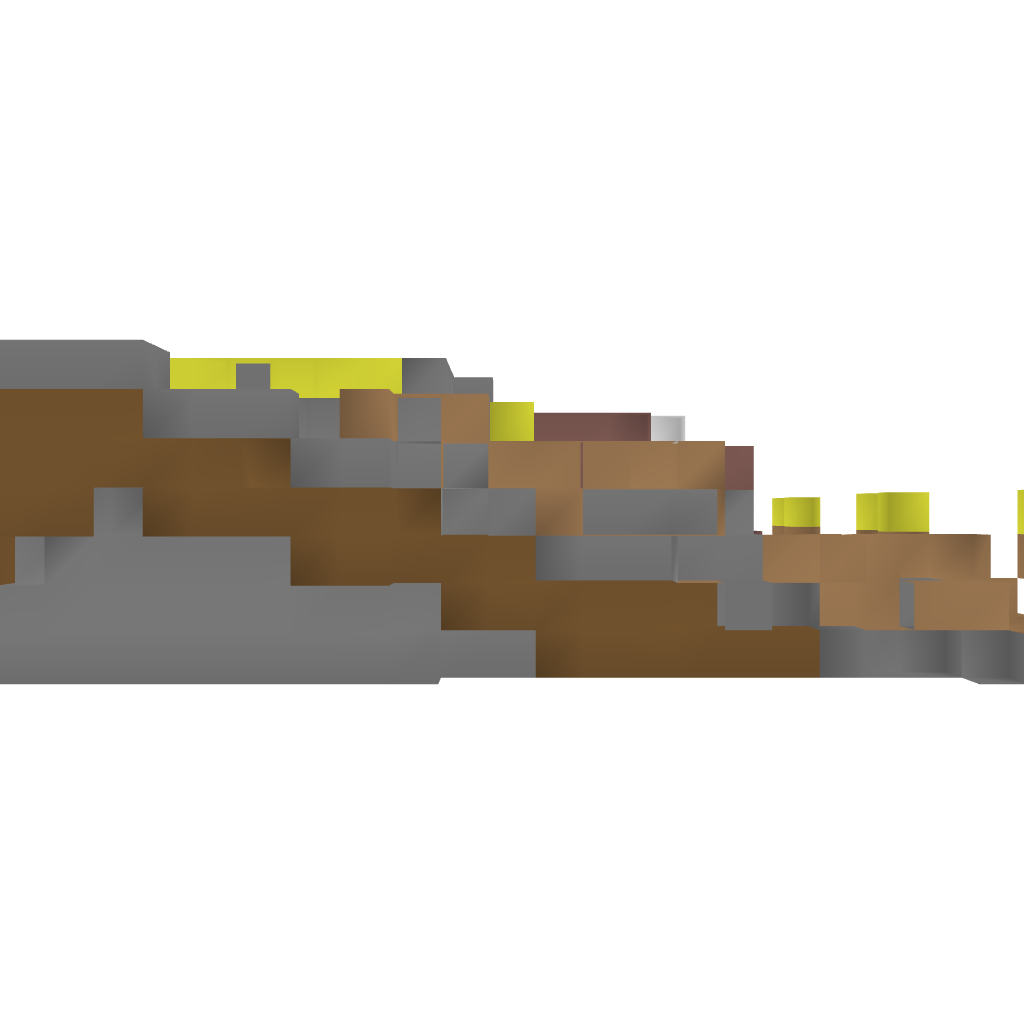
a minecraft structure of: Interior-Farm bad low quality